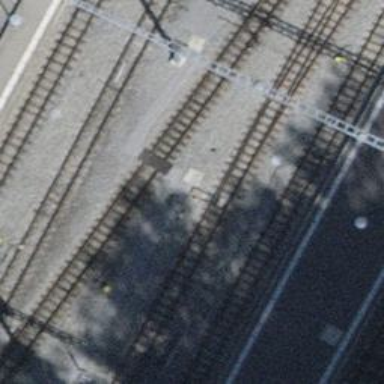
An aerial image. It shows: Railway switch.